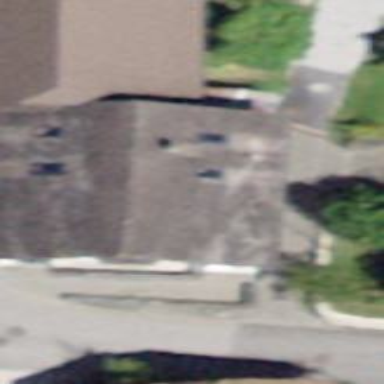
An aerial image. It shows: Detached building with gabled roof.